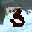
Label: 3